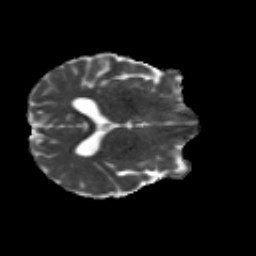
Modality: MD
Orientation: axial
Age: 27
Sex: male
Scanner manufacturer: siemens
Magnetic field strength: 3 T
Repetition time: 8.8 s
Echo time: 0.085 s